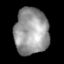
Tissue: lung
Cell type: T cells
Senescence score: 0.2385
Nuclear area (px): 1556
Mean DAPI intensity: 152.242